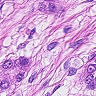
Metastatic tissue present: yes